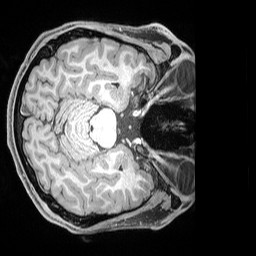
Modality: T1w
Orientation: axial
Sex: male
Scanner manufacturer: siemens
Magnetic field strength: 3 T
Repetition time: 2.53 s
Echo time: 0.00169 s